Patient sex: M
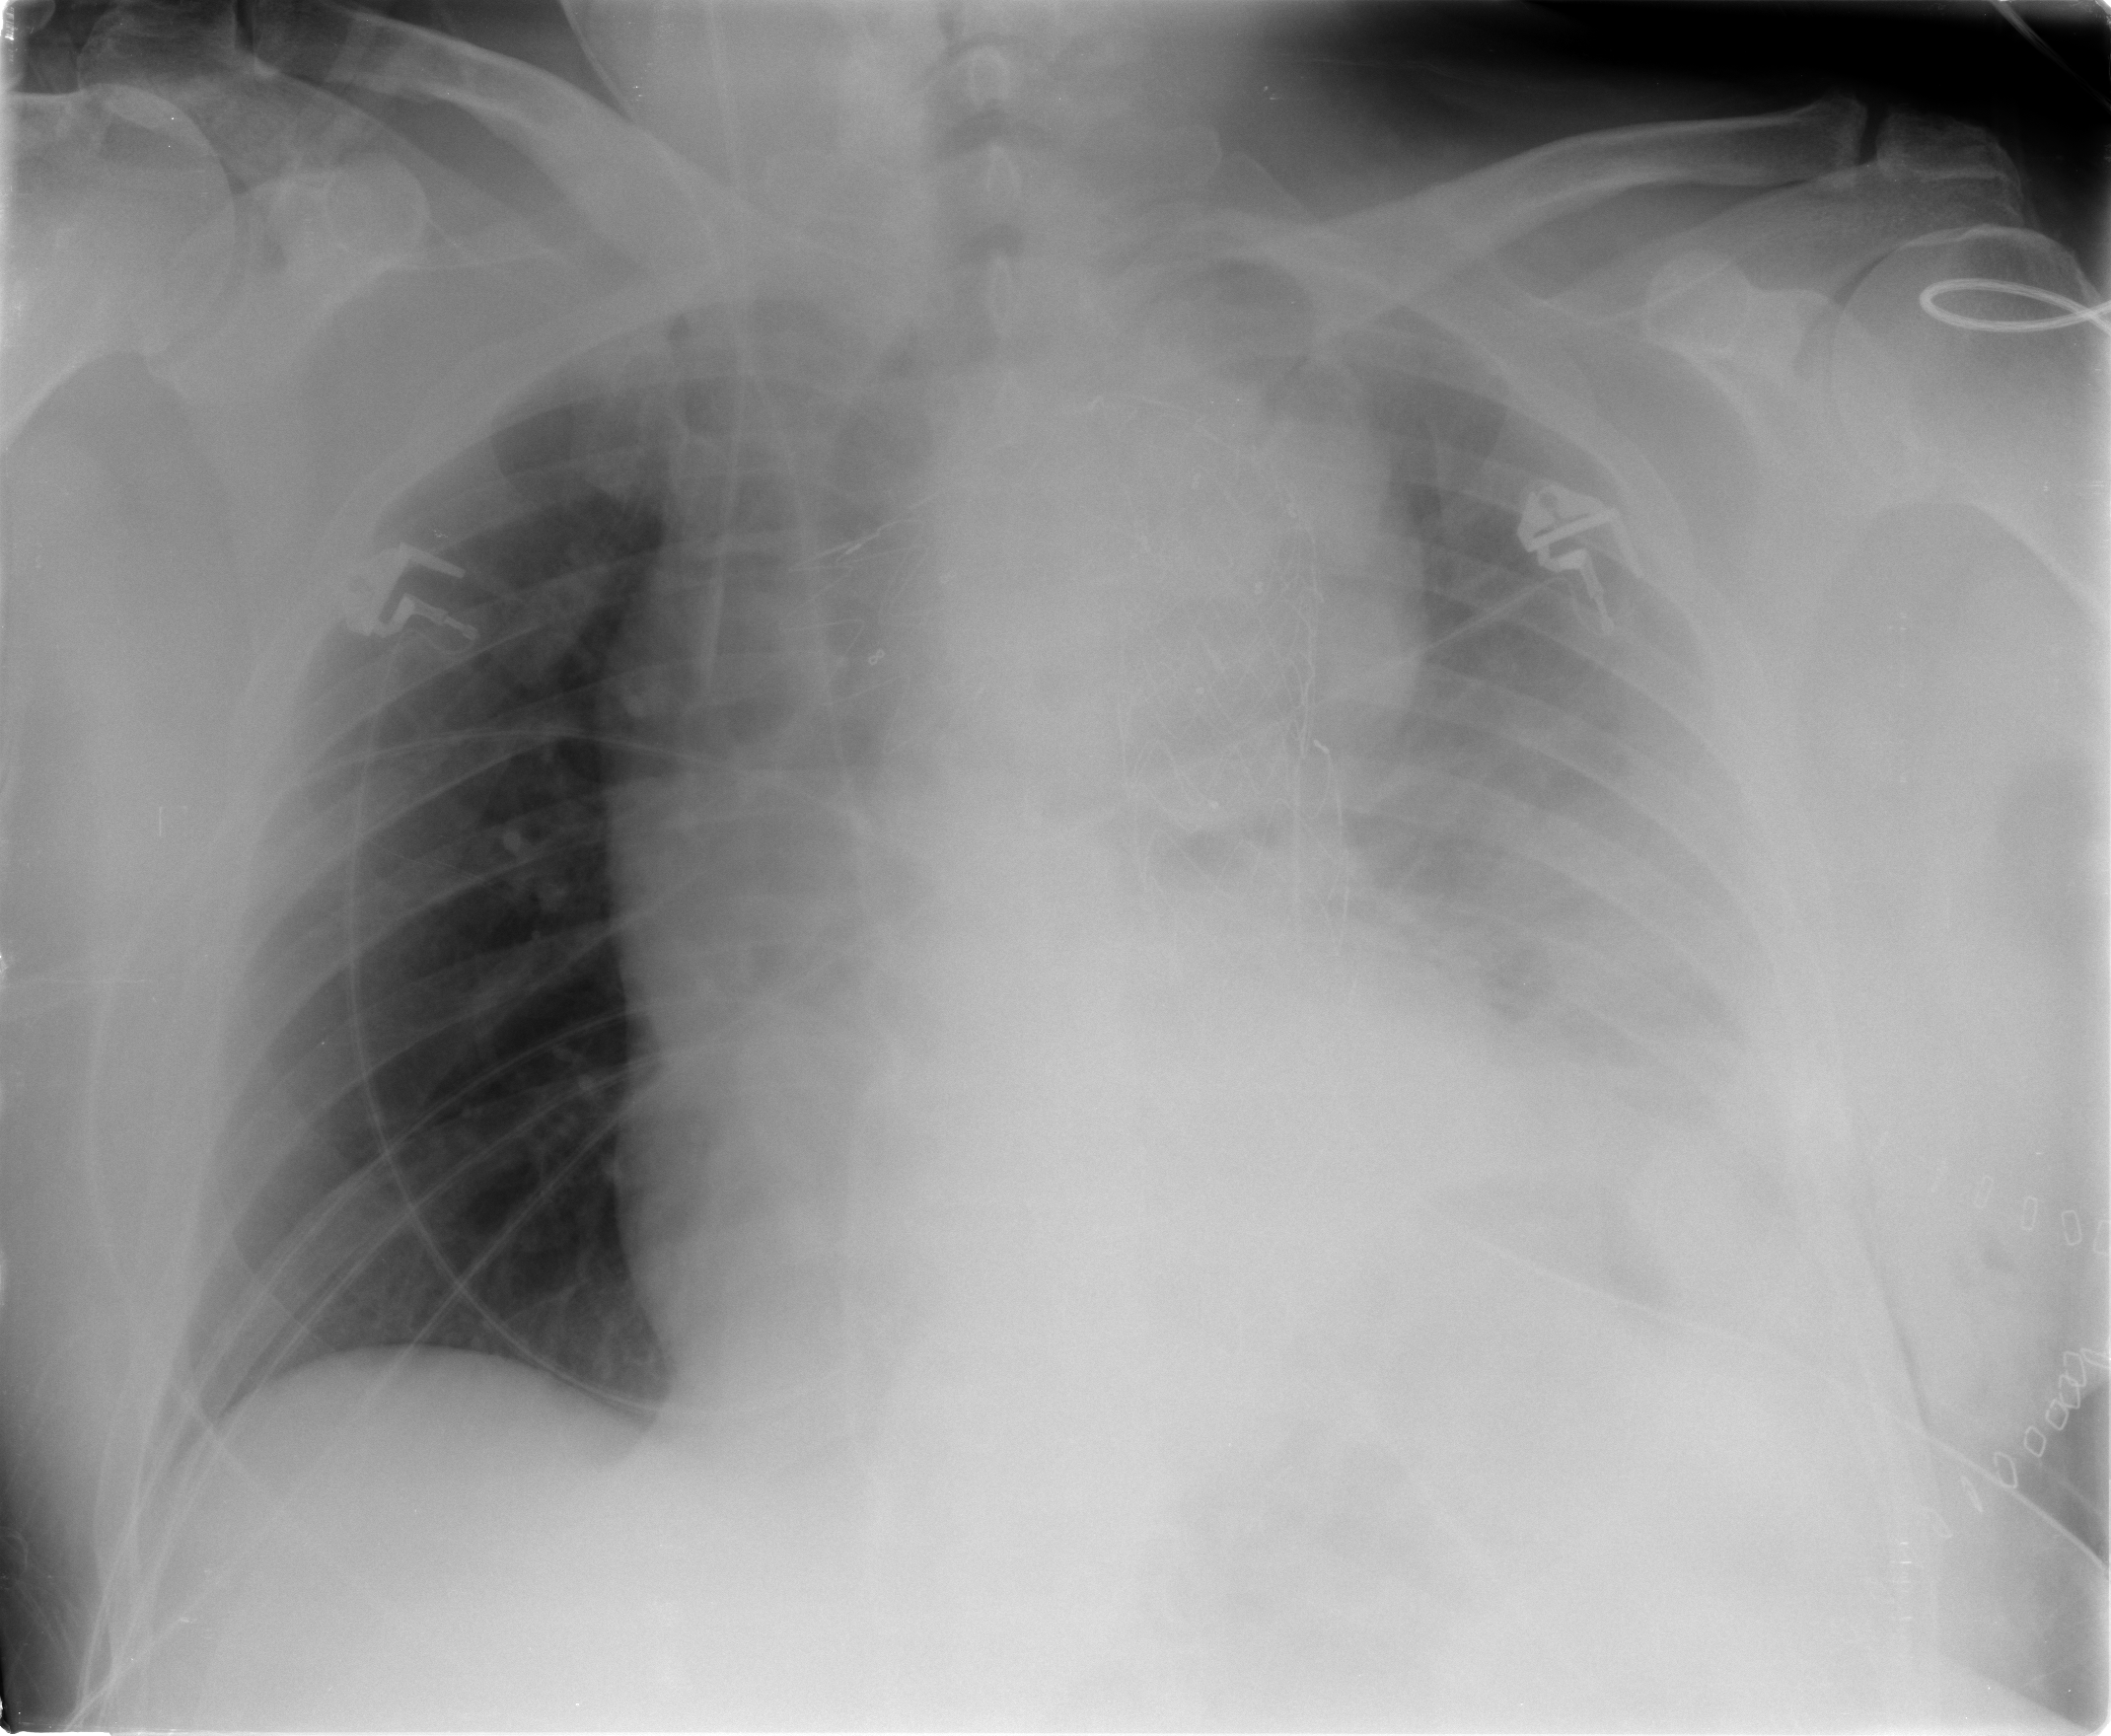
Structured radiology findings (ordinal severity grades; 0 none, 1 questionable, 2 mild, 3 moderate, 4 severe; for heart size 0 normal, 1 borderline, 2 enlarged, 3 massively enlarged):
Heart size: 0
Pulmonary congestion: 0
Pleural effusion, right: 0
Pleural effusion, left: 2
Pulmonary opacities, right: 0
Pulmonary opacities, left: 2
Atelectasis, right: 0
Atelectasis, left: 3